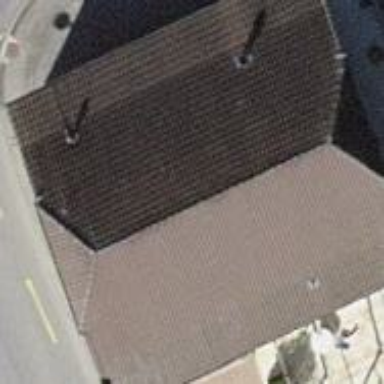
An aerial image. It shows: Restaurant in building.